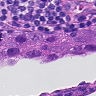
Metastatic tissue present: yes